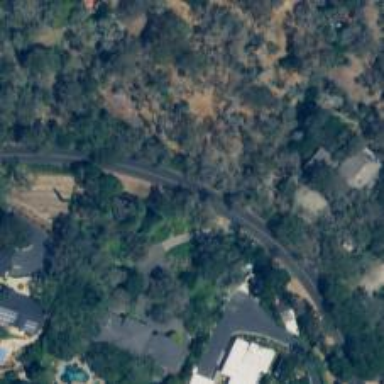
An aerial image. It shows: Residential road.